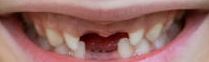
Condition: hypodontia